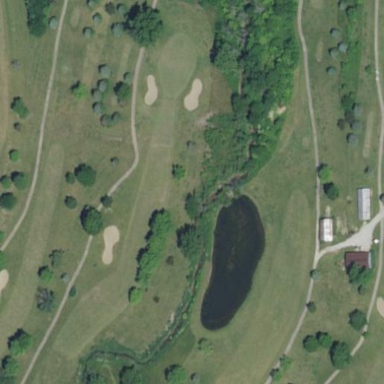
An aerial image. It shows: Grassy golf fairway.